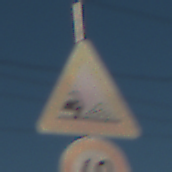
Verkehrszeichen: SplittSchotter
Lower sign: Geschwindigkeit40
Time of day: MorningAfternoon
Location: Outdoor (Urban)
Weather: Clear
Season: NotSpecified
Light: Natural